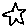
Label: star